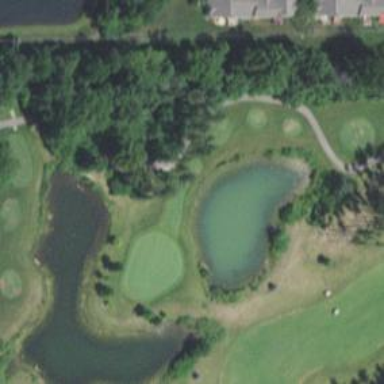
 serving as water hazard for golf course."